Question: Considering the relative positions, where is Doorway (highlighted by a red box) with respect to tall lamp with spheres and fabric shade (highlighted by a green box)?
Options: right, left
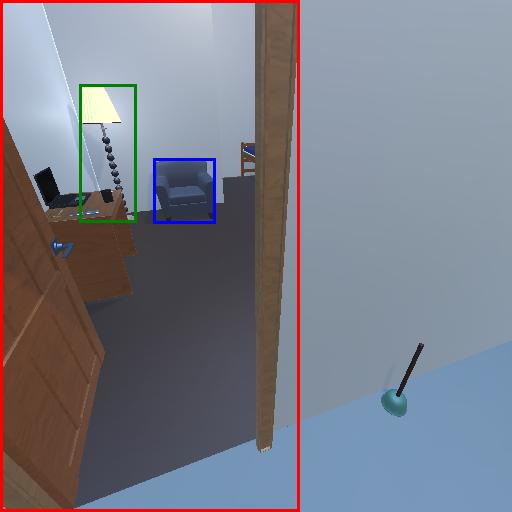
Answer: right